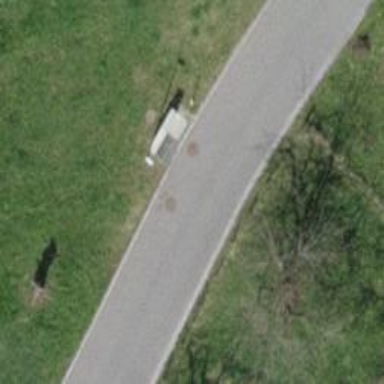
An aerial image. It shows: Minor distribution power substation.